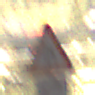
Verkehrszeichen: EinseitigVerengteFahrbahnRechts
Zusatzzeichen unten: RichtungsangabeDurchPfeile5
Umgebung: Outdoor, Urban
Tageszeit: Night
Wetter: PartlyCloudy
Licht: Artificial
Jahreszeit: NotSpecified
Kontrast: HighContrast